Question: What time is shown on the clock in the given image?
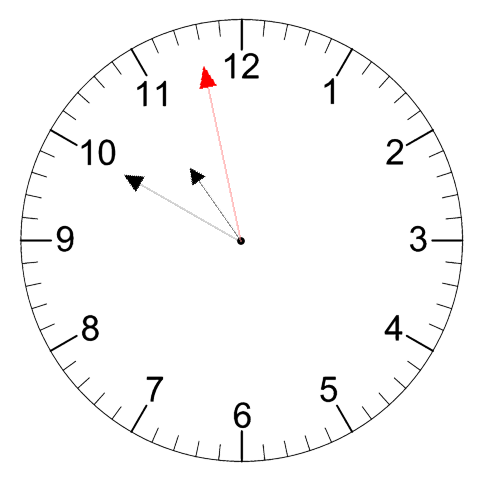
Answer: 10:49:58